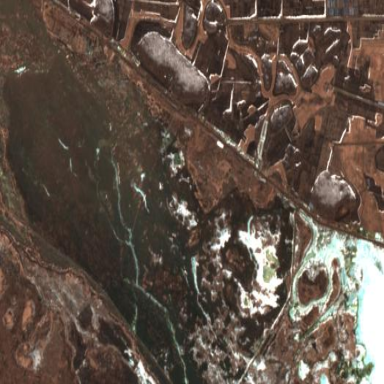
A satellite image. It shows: Marsh wetland.